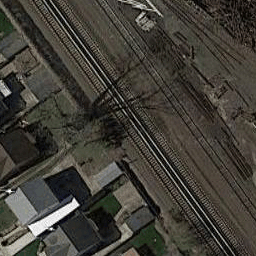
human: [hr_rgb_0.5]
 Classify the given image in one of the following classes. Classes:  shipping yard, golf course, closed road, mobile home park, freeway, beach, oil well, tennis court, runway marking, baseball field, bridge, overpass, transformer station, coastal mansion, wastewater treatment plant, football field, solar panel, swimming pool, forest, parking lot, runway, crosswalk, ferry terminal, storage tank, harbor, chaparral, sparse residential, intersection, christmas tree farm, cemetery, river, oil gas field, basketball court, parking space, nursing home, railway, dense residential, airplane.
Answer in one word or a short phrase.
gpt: railway